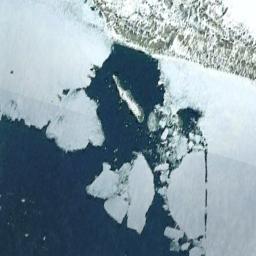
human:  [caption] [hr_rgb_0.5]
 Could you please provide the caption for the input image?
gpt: Several large pieces of sea ice are next to the land .

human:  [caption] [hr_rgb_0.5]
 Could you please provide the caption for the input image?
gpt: There is a big ice and many small ice on the deep blue sea .

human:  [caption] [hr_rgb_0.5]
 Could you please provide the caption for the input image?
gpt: A large patch of ice floats on the blue sea near the island .

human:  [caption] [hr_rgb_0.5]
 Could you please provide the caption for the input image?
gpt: There are different shapes of sea ice .

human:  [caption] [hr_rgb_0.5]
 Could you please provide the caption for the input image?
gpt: There are some sea ice beside the mainland .